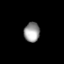
Tissue: prostate
Cell type: T cells
Senescence score: 0.3149
Nuclear area (px): 301
Mean DAPI intensity: 154.515